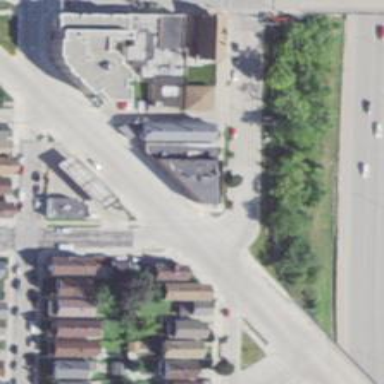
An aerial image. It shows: Unmarked road crossing.